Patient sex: M
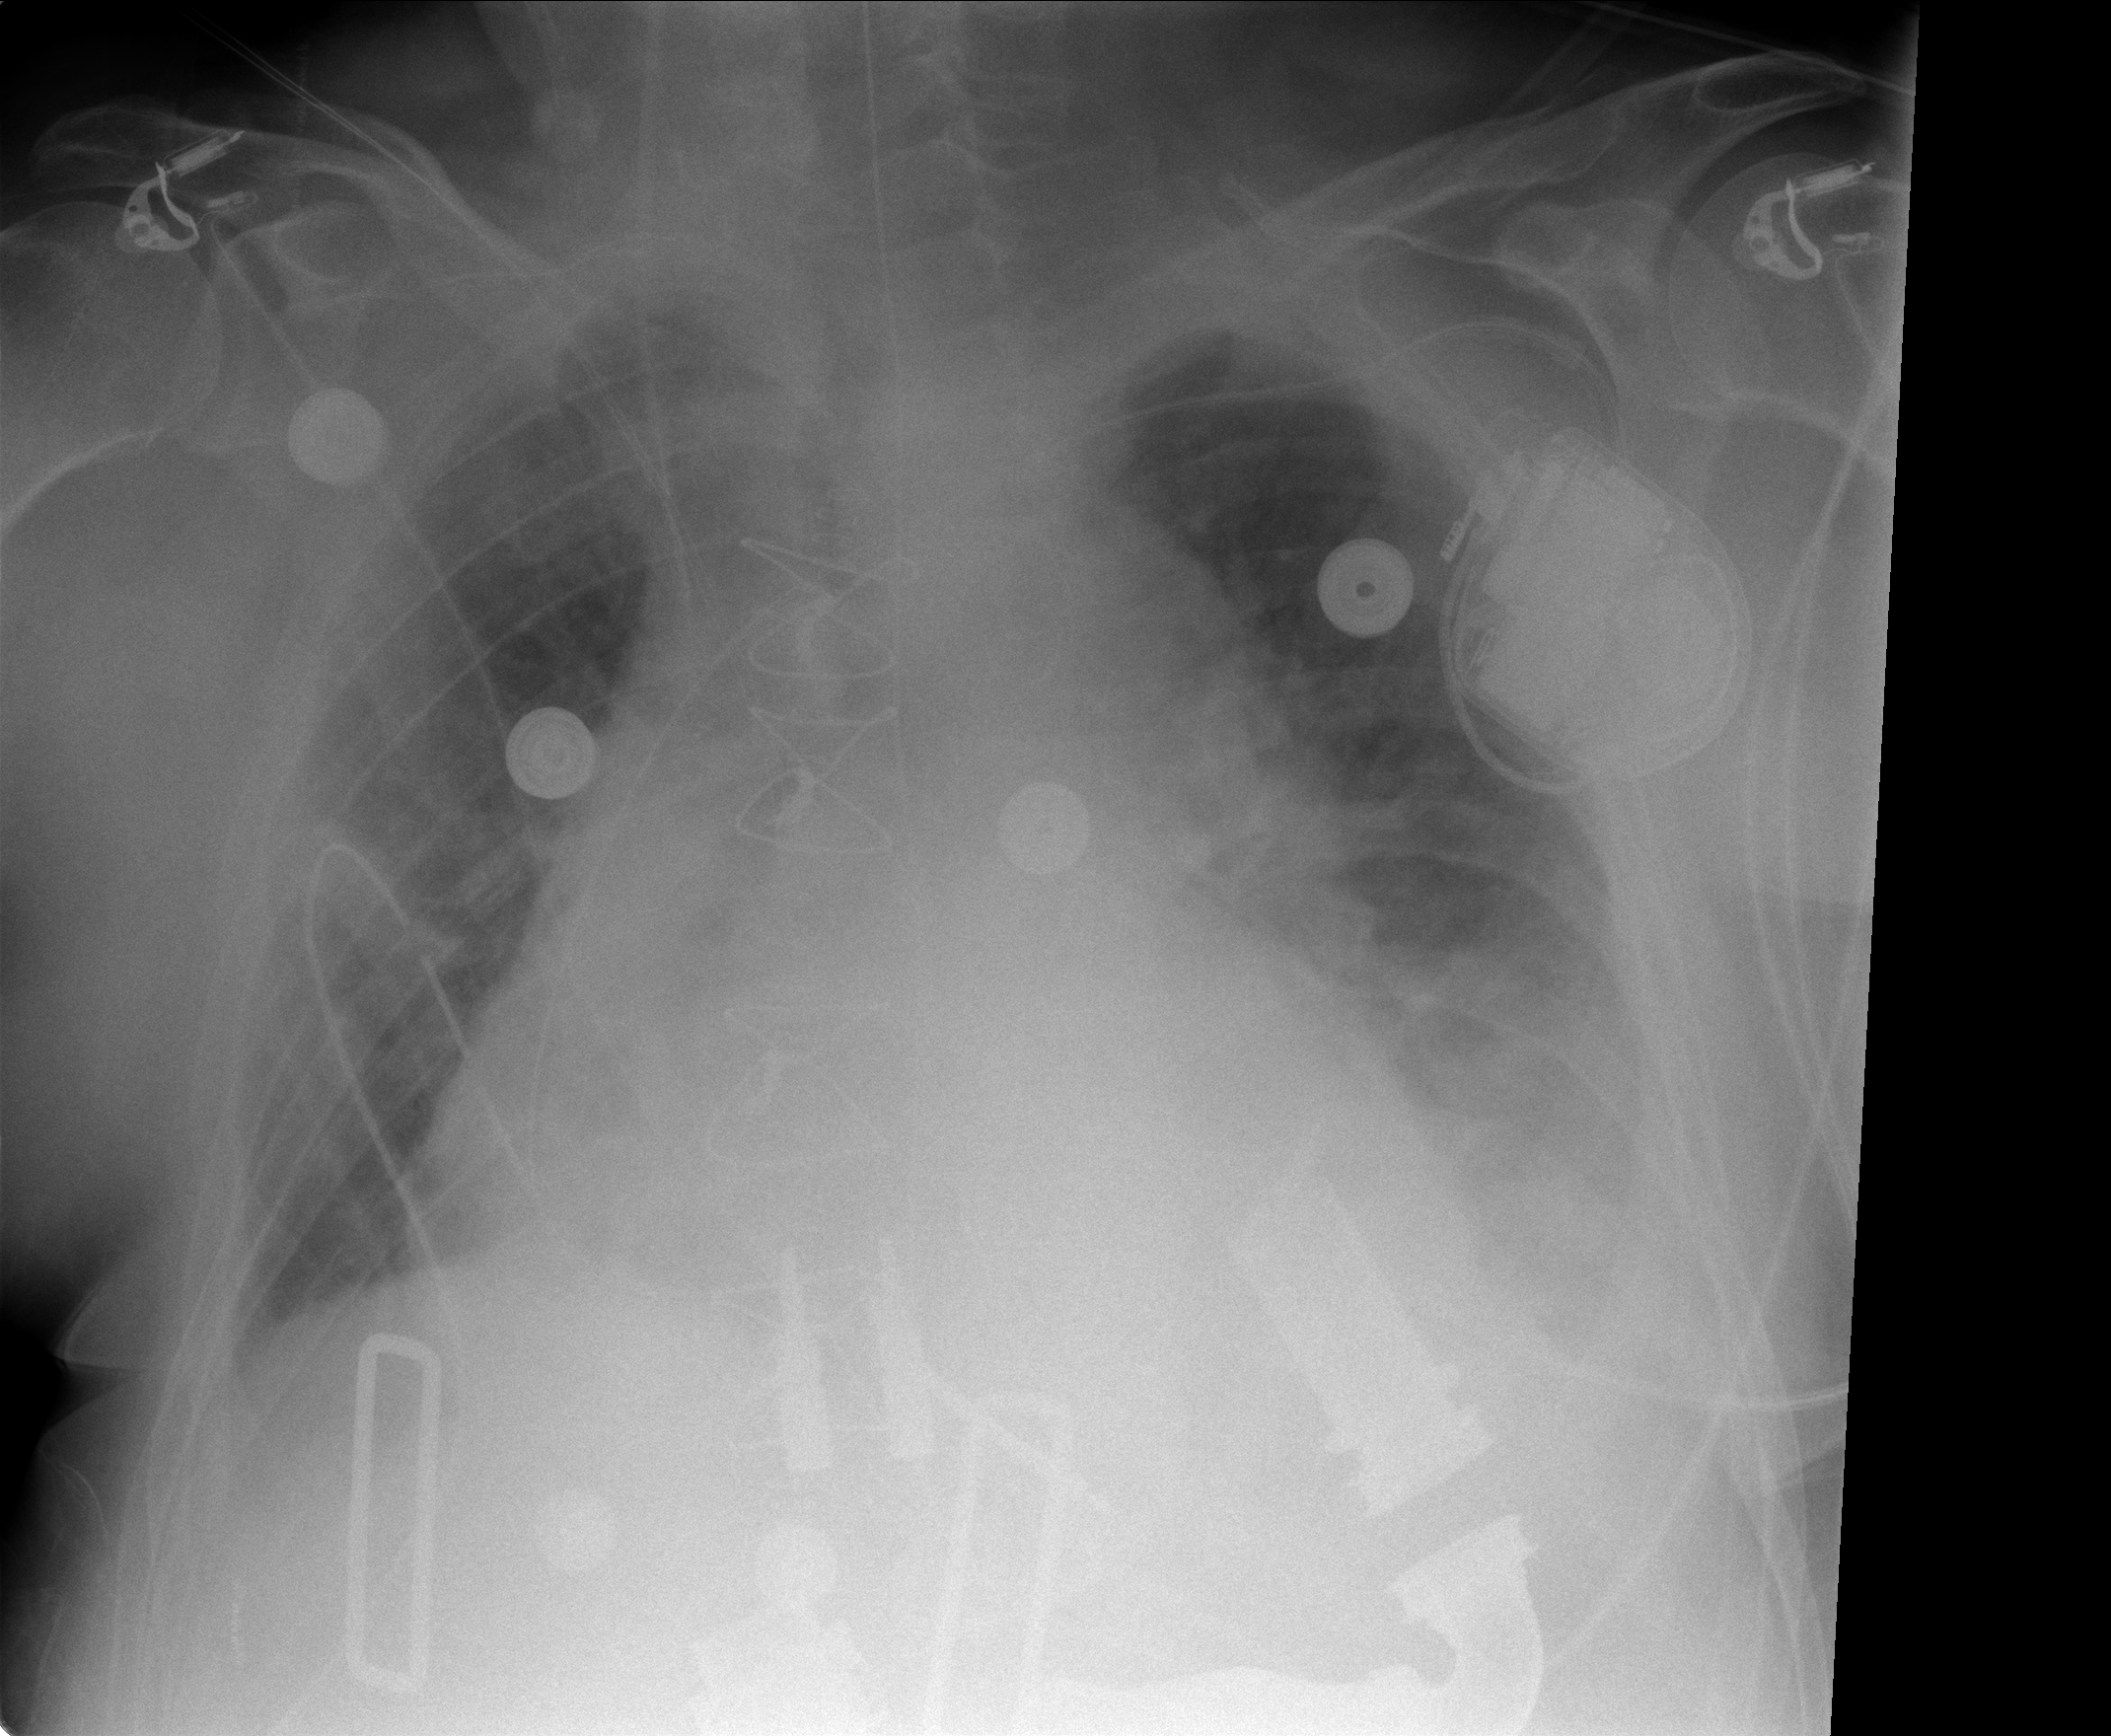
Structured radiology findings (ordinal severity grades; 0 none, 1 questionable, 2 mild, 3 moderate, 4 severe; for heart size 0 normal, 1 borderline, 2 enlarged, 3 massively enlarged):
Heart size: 2
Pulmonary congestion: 2
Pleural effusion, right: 0
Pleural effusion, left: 2
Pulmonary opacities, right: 0
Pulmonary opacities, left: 0
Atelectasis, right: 0
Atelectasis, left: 0